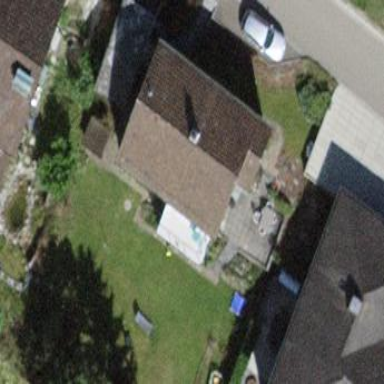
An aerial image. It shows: Group of garages in building.